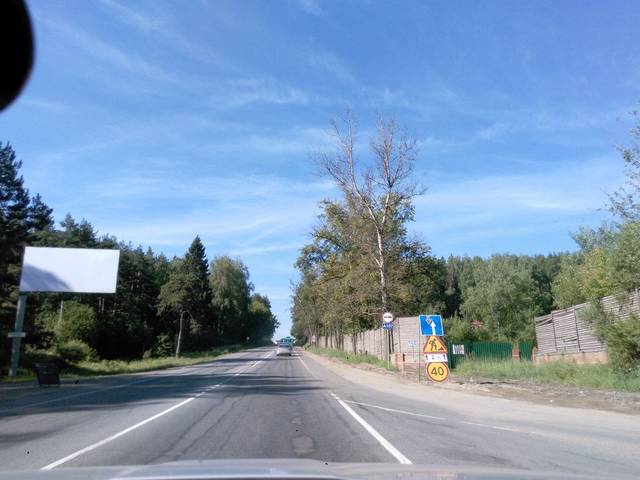
Region: Russia
Coordinates: 55.855, 36.931